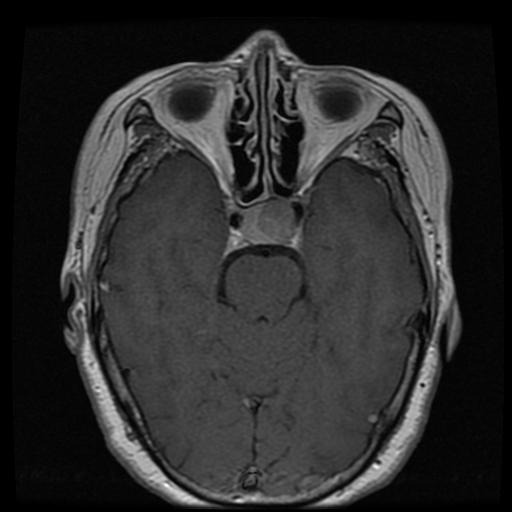
Label: pituitary